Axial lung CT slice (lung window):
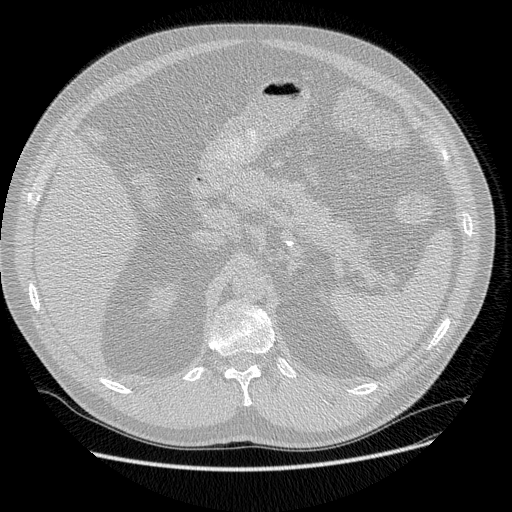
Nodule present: no